Field crop: tomato
Growth stage: 2
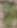
Species: solanum